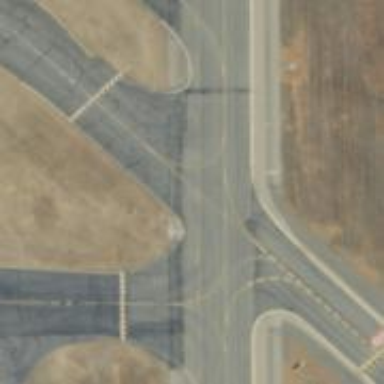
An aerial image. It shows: Image of taxiway at airport.